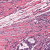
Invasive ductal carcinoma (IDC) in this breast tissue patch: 1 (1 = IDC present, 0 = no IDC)